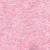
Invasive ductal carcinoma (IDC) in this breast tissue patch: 0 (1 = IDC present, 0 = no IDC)